Aerial crown-view tile of a tropical tree (Barro Colorado Island, Panama), acquired 20240813:
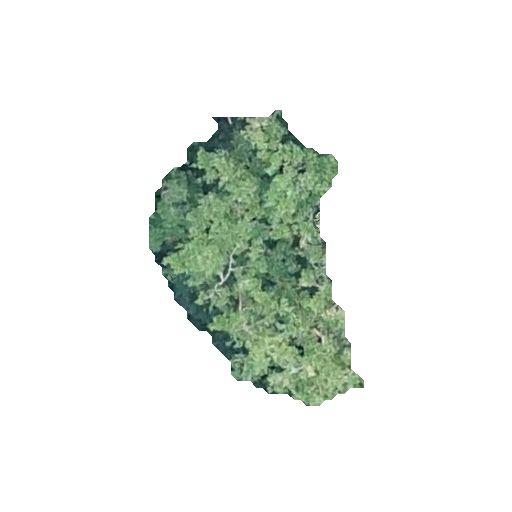
Species: Brosimum alicastrum
GBIF accepted scientific name: Brosimum alicastrum
Crown area: 60.264 m²